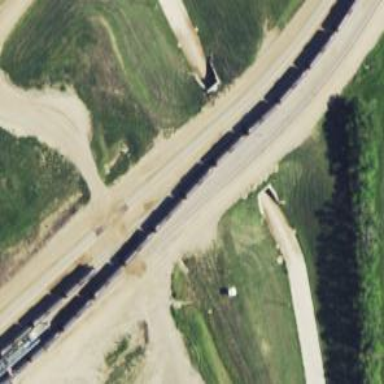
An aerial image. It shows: Railway siding for service.